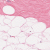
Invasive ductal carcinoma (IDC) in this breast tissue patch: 0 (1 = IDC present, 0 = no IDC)